Interaction volume radius: 5 \u00c5
Interaction volume height: 10 \u00c5
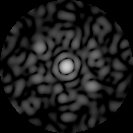
Disorder parameter: 0.6938